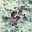
Label: 4